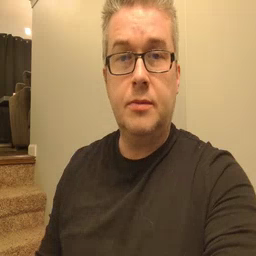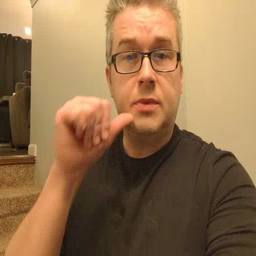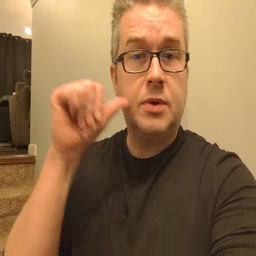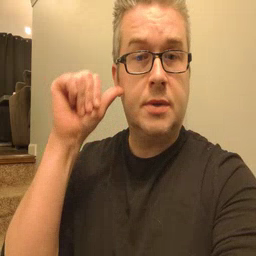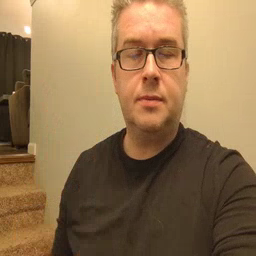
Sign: yesterday